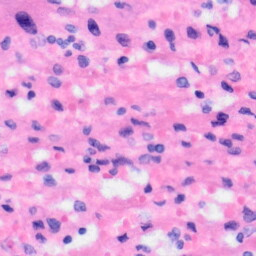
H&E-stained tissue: Liver